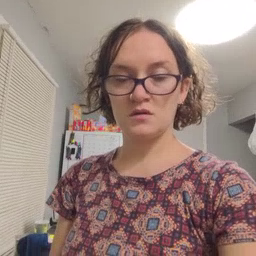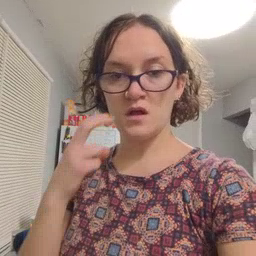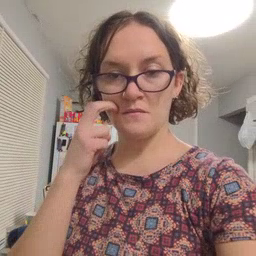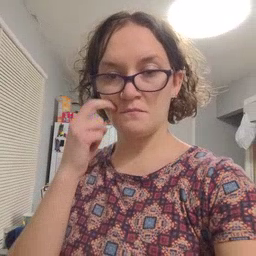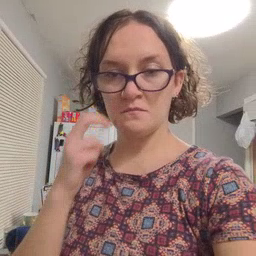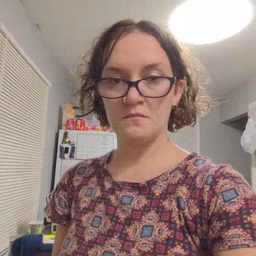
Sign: gum